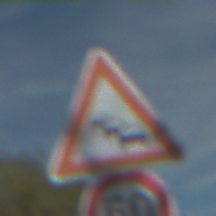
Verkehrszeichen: Stau
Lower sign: Geschwindigkeit50
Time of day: Midday
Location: Outdoor (Special)
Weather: PartlyCloudy
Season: NotSpecified
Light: Natural